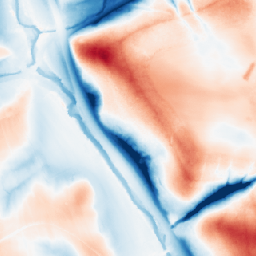
Category: classical
Decomposition family: gaussian
Decomposition parameters: sigma: 20
Upsampling method: nearest
Upsampling parameters: scale: 8
Upsampling scale: 8